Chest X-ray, PA view. Patient: 54 years old, sex M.
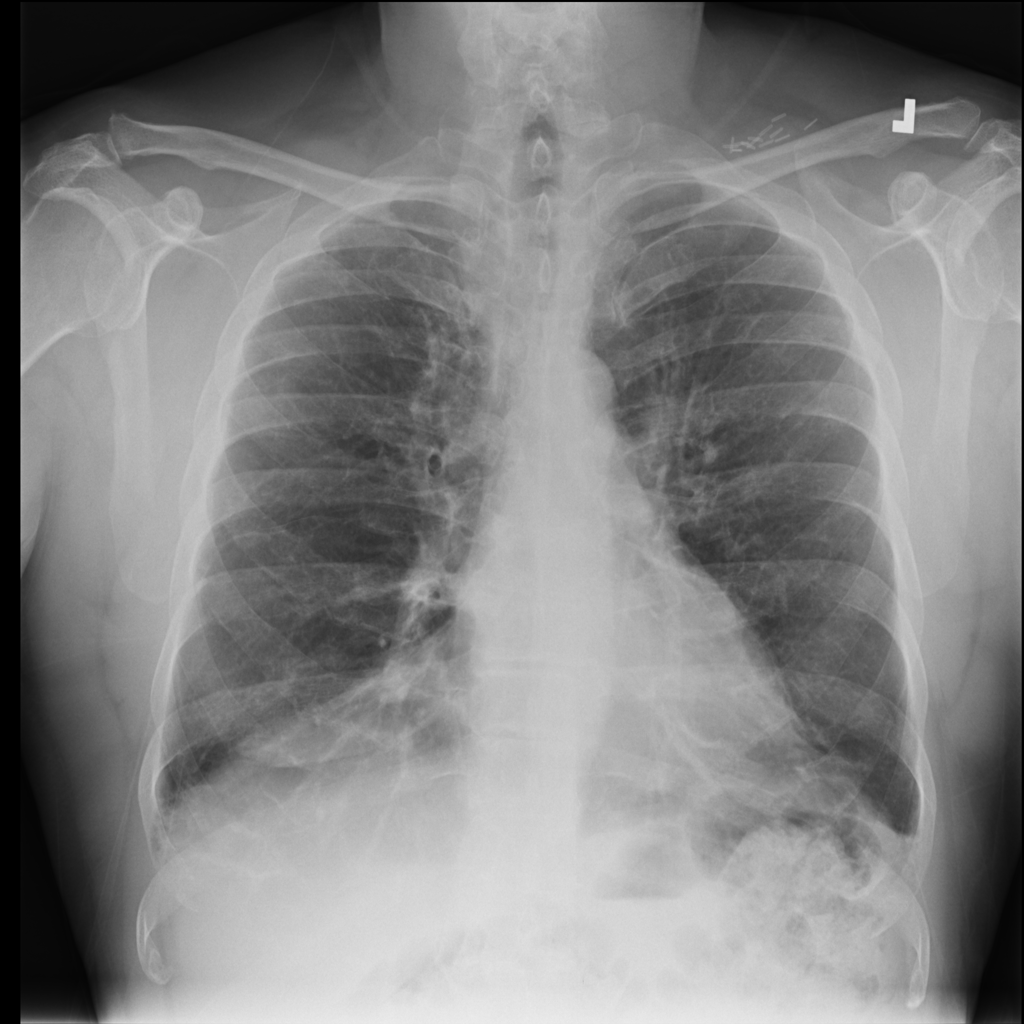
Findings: Atelectasis